Question: Sorry if this seems like a stupid question but I just can not figure it out!
I am trying to setup Remote Debugging on Android for google Chrome on a new tablet which is loaded with kitkat 4.4.
According to the documentation On Android 4.2 and newer, Developer options is hidden by default. To make it available, go to Settings > About phone and tap Build number seven times.
The problem I have is that there is no "About phone" or even "About"- so I resorted to trying tapping most items on the settings seven times but still can not get developers options.

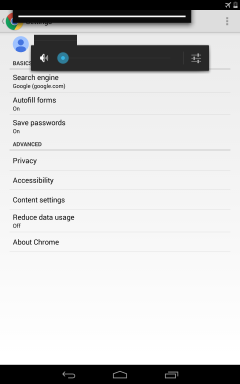
Answer: Try this from <URL>
> Go to app drawer and open Settings
Go to bottom and tap About tablet
Tap repeatedly Build number 7 times. Starting at 3rd tap, you'll see a toast saying You are now X steps away from being a developer.
After 7th tap, you should get a toast saying: You are now a developer! (If you keep tapping Build number, the toast will change to: No need, you are already a developer.)Next, go back to Settings, and at the bottom you'll see:
{} Developer options
You'll find USB Debugging in there